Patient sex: M
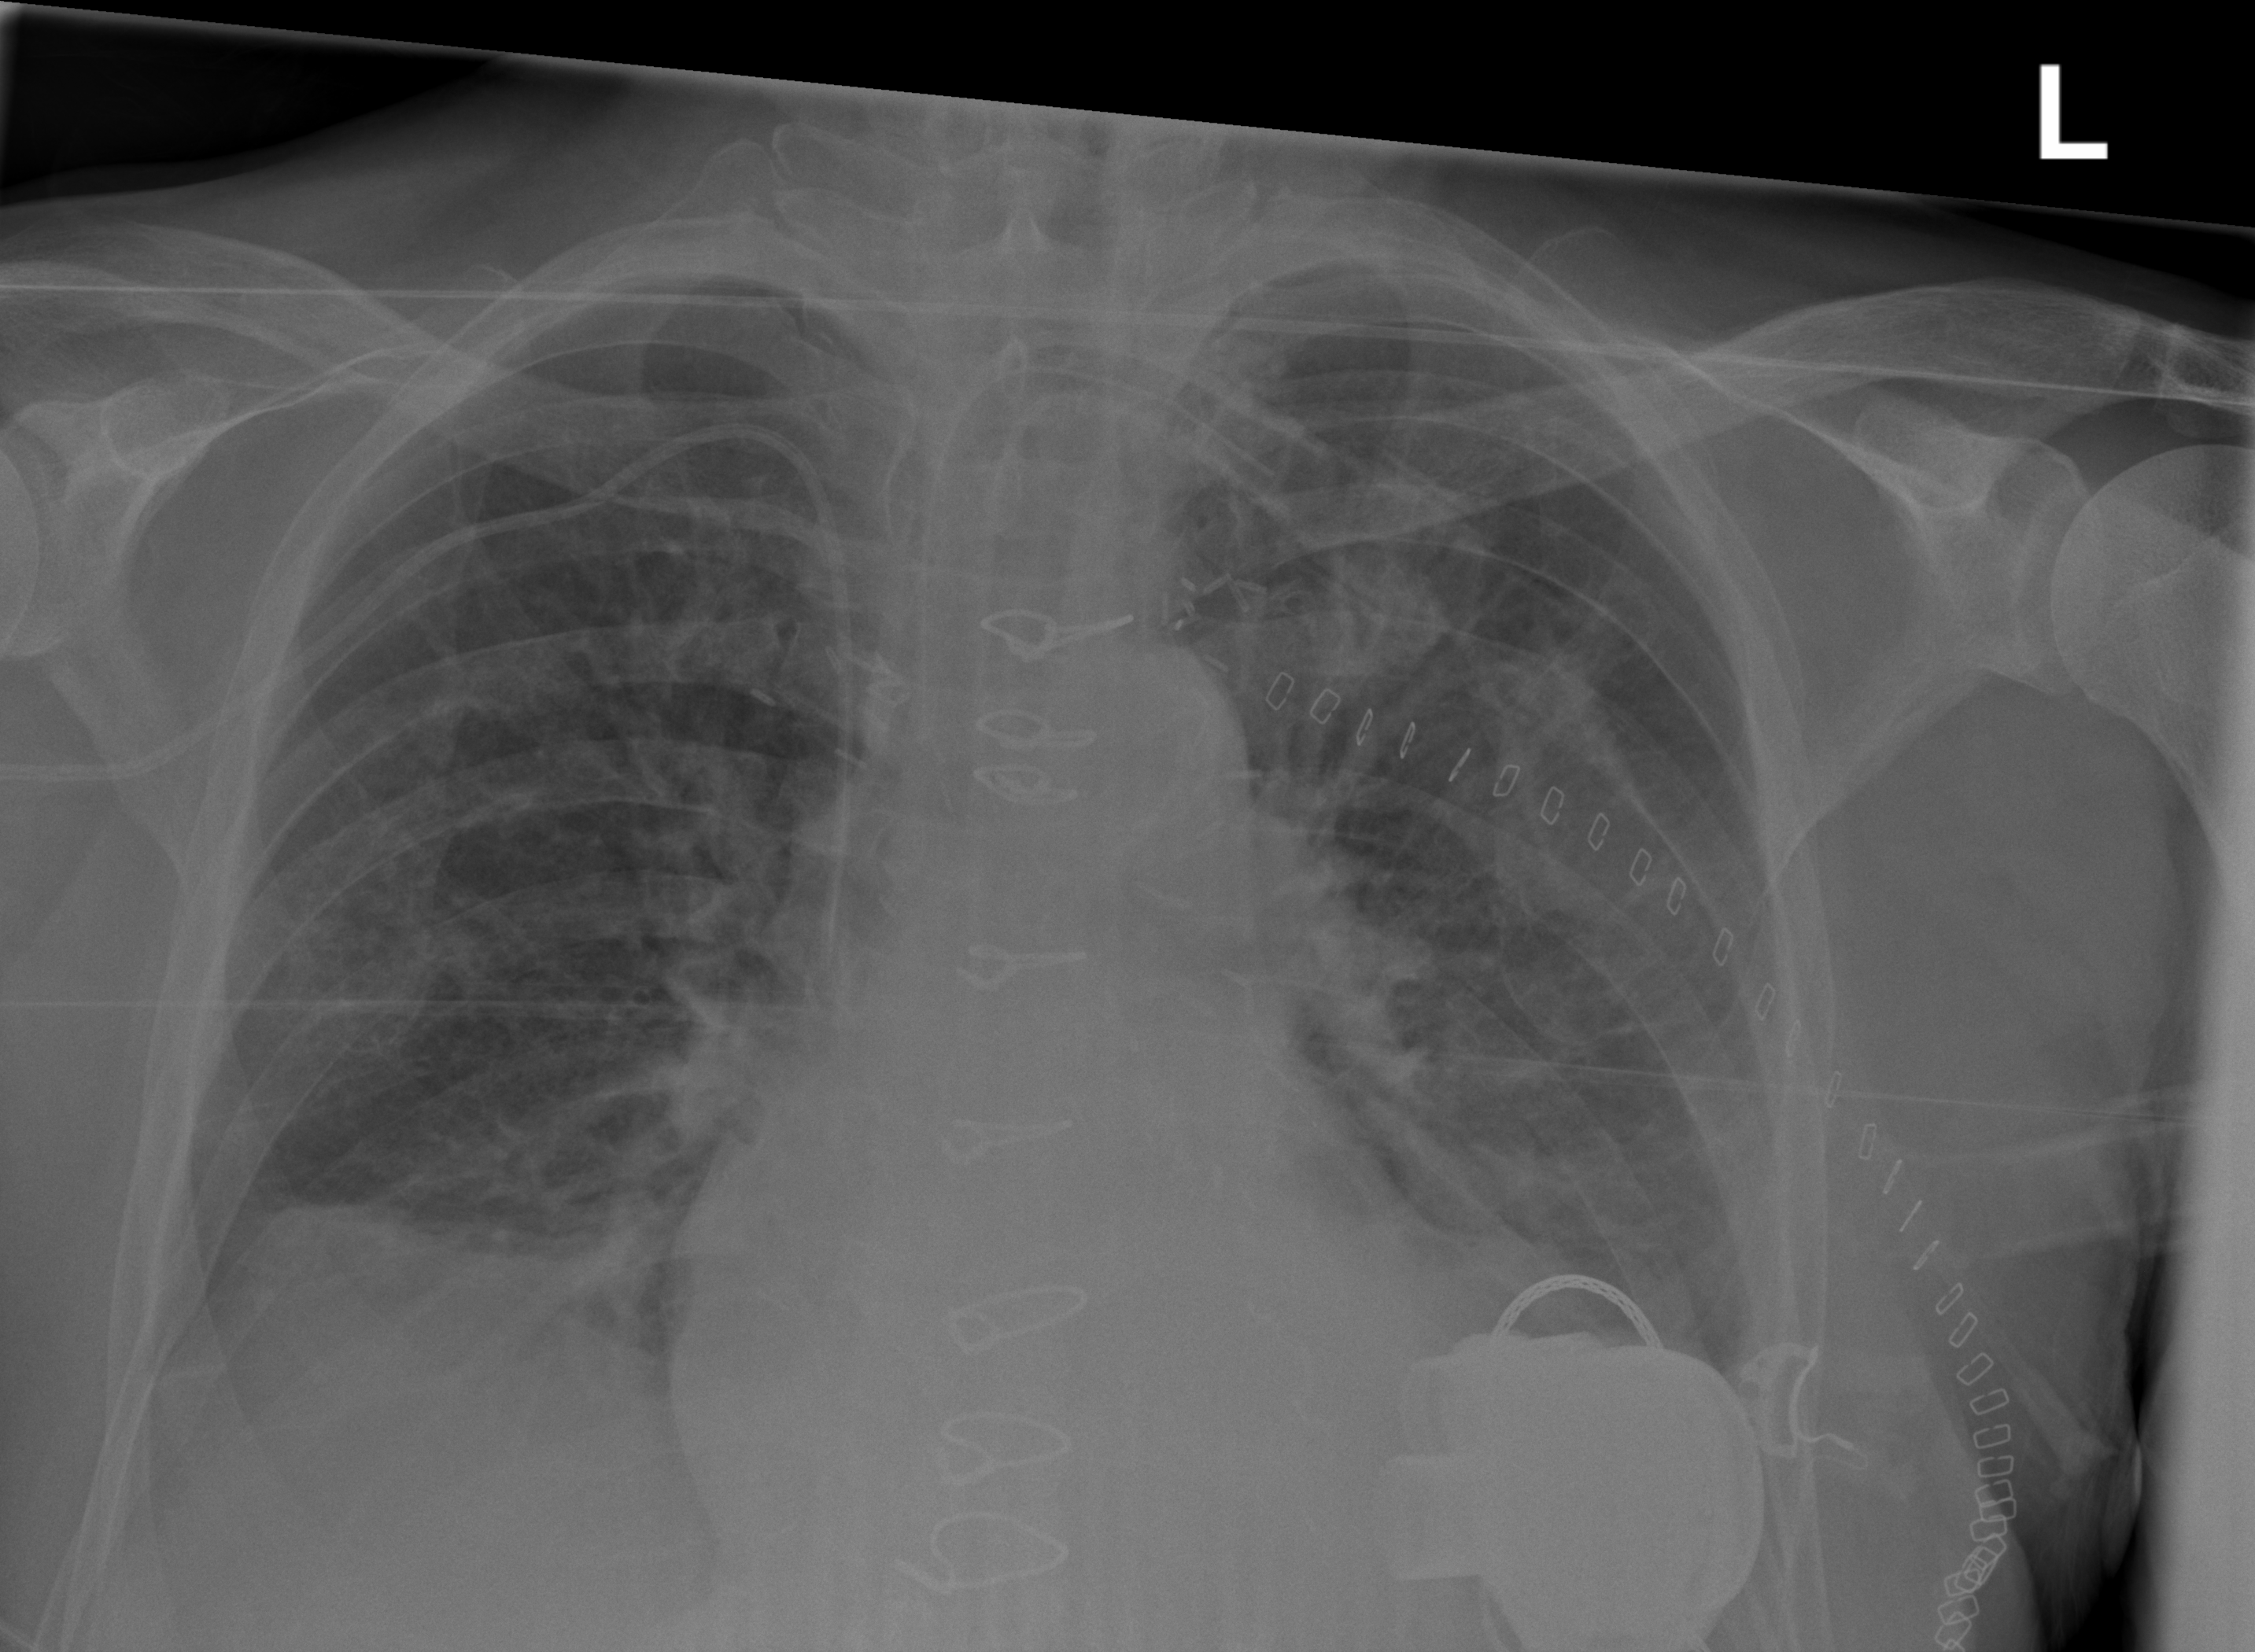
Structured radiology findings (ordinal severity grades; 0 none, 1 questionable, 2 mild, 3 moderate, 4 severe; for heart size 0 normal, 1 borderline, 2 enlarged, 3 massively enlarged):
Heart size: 2
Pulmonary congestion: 2
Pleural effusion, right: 1
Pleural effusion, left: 0
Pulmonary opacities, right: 2
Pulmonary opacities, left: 0
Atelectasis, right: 2
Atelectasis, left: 2